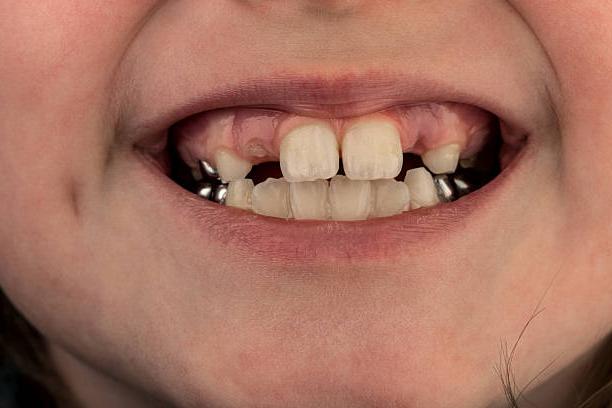
Condition: hypodontia